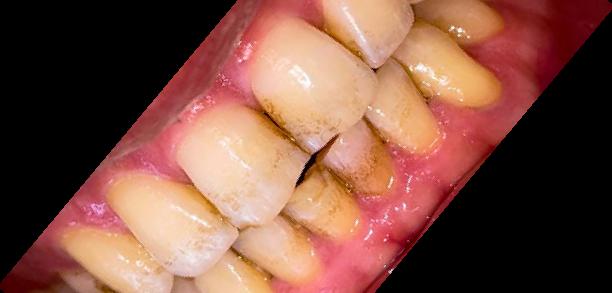
Condition: Calculus